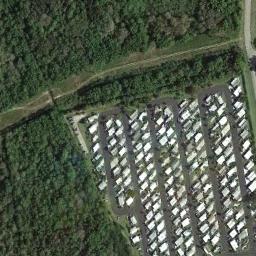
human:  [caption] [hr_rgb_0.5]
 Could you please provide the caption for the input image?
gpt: Here is a 90 degree turn road with rows of mobile homes on both sides .

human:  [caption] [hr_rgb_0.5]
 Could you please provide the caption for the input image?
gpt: The mobile home park is on the open place next to some trees .

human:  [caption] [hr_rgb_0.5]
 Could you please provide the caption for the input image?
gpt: The mobile home park with lots of neatly arranged white mobile homes is next to the forest .

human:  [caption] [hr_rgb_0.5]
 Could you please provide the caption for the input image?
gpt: There are many trees in the mobile home park .

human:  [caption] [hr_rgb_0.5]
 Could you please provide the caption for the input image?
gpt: There are many white buildings in the mobile home park beside a green forest .